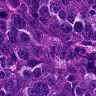
Metastatic tissue present: yes